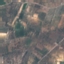
Land use / land cover class: PermanentCrop